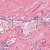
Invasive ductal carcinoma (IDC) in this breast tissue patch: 0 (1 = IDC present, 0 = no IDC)